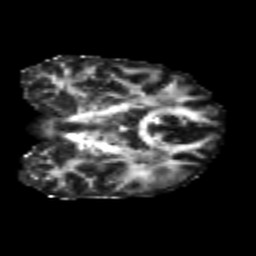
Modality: FA
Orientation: coronal
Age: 23
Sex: female
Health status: healthy
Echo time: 0.074 s